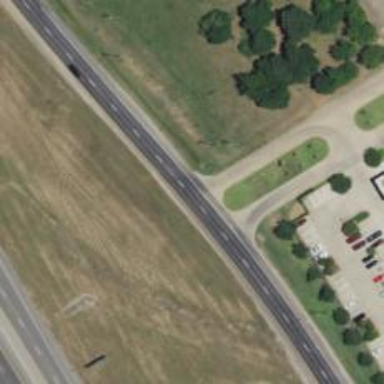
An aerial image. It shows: Secondary road with frontage road alongside.